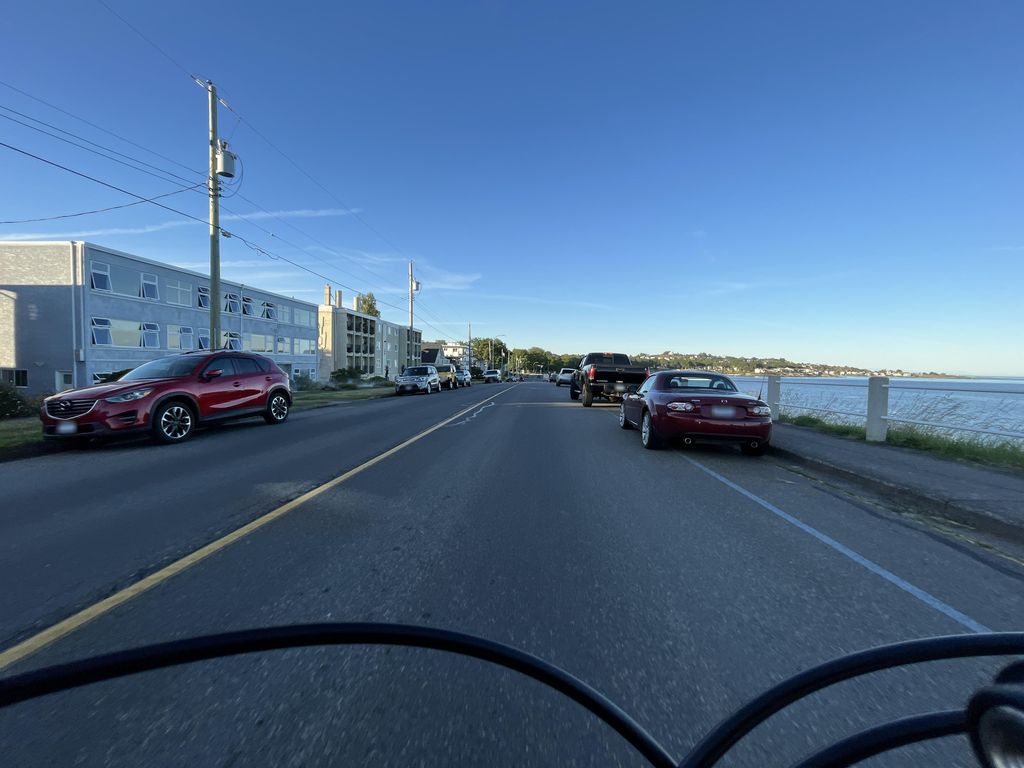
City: victoria